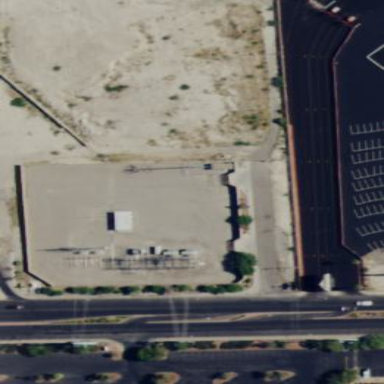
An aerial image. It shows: Power substation.